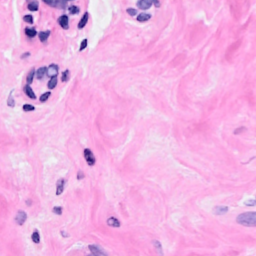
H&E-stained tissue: Breast